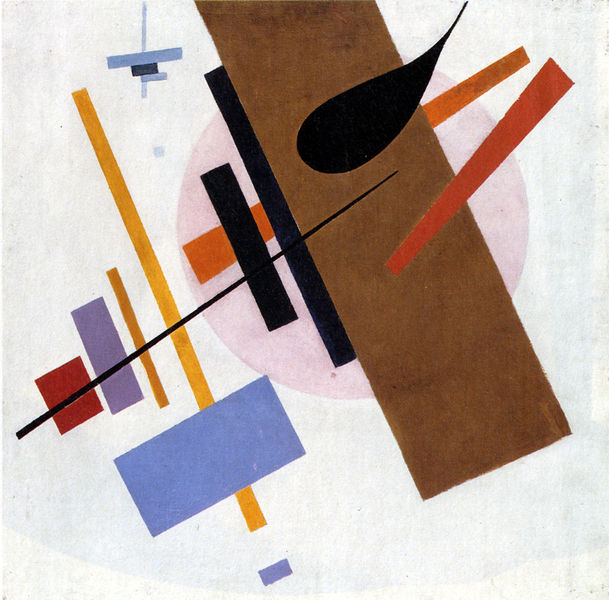
Titel: Suprematismus
Künstler: Kasimir Malewitsch
Standort: Krasnodar
Institution: Lunatscharskij-Kunstmuseum
Schlagwörter: blau, gemälde, weiß, gelb, komposition, kubismus, ocker, braun, bunt, orange, schwarz, zeichnung, rot, expressionismus, feld, rosa, kreis, hellblau, moderne, abstrakt, farben, fläche, farbe, formen, lila, violett, linien, streifen, balken, striche, rechtecke, pink, eckig, rechteck, linie, form, scharz, strich, kreise, quer, kunst, bauhaus, diagonal, geometrisch, block, fantasie, geometrie, quadrat, tropfen, kandinsky, konstruktivismus, wassily, blase, gestapelt, postmoderne, blaken, miro, kandinski, suprematismus, verbindungslinie, techteck, expressionsmus, itten, wassily kandinski, wassyly